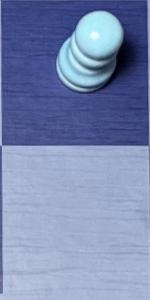
Label: Empty